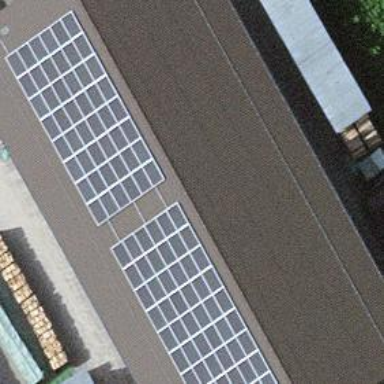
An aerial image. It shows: View of roof of building.